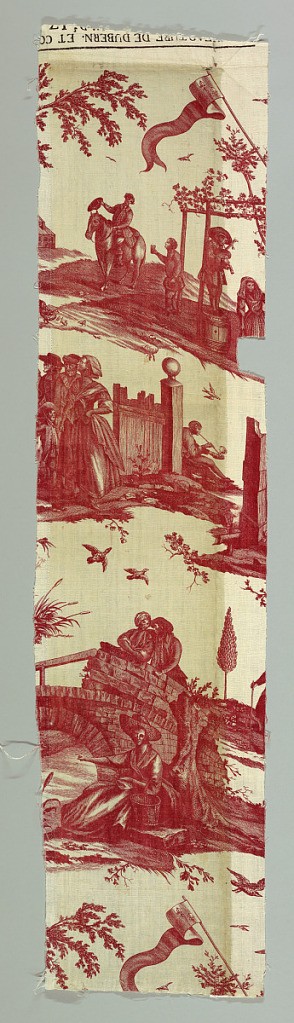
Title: Le marchand d'Orvietan
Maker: Dubern & Cie.
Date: ca. 1785
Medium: cotton Technique: printed by engraved copper plate on plain weave
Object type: Fragment
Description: Figures in rural landscapes and a banner with three fleur de lys.
In red on white.